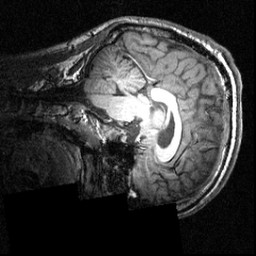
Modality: T1w
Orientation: sagittal
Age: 19
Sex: male
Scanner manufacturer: siemens
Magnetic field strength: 3.951 T
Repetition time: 1.5 s
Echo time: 0.00335 s